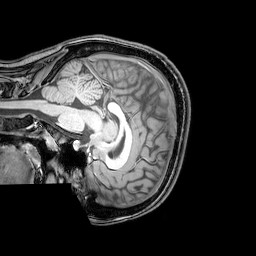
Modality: T1w
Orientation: sagittal
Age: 20
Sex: female
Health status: healthy
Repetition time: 0.081 s
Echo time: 0.037 s